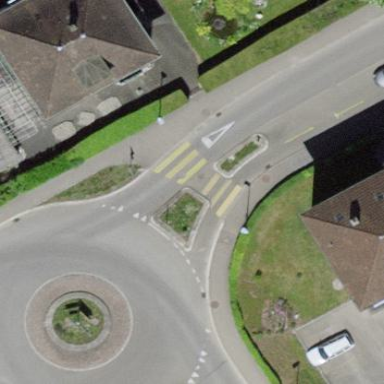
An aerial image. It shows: Primary highway with asphalt surface leading to roundabout.